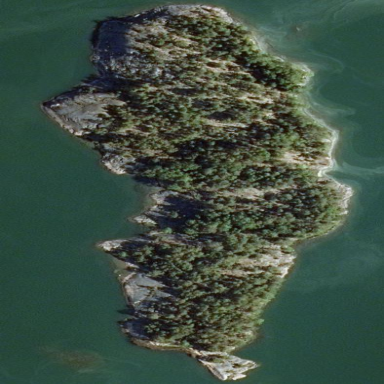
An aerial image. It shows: Islet along the coastline.